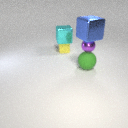
large blue metal cube above large green rubber sphere